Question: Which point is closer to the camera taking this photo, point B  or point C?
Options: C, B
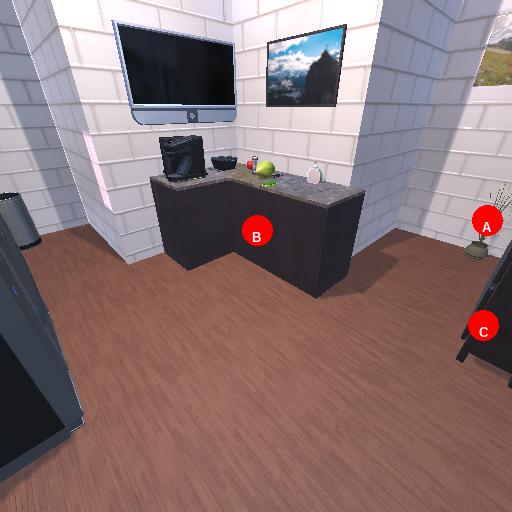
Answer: C